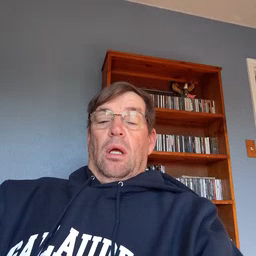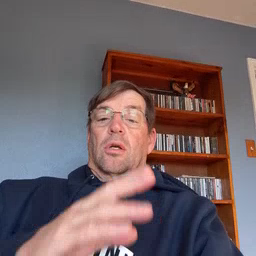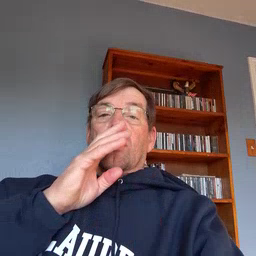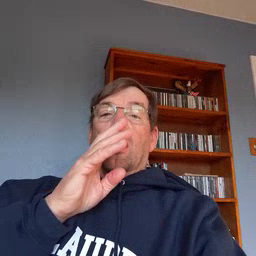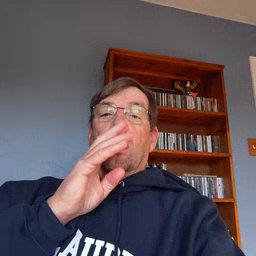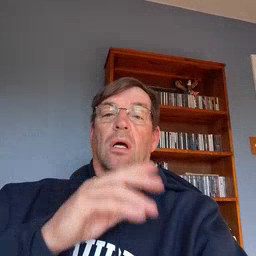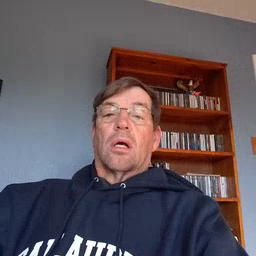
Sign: talk